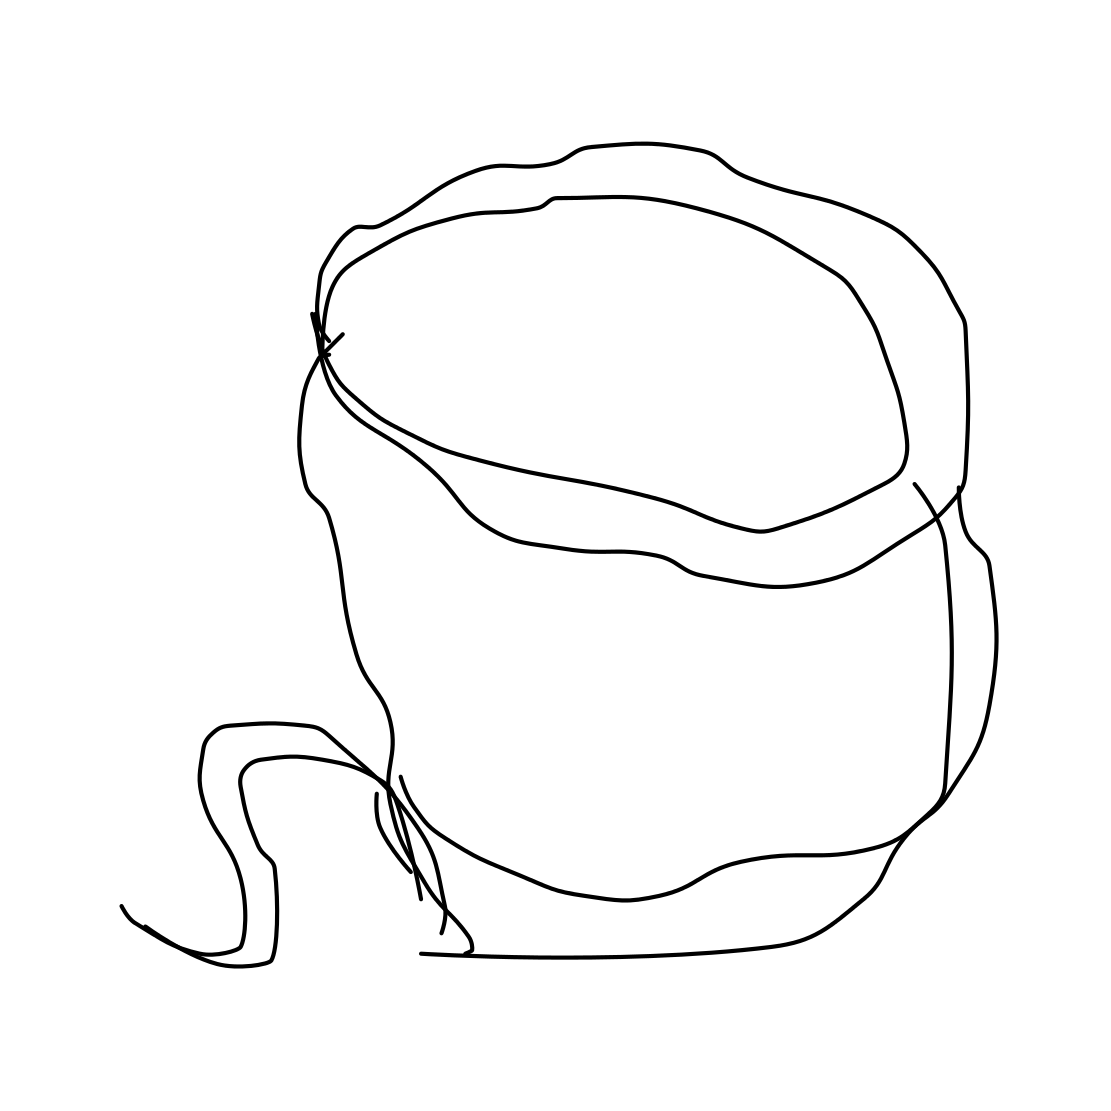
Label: toilet